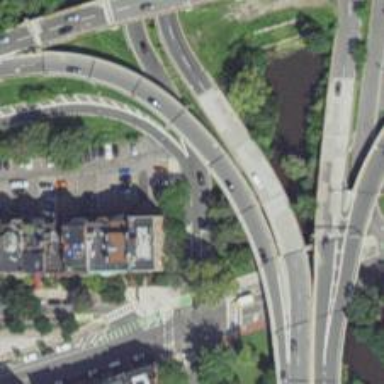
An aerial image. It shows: Bridge with asphalt surface. It is part of the trunk link highway.